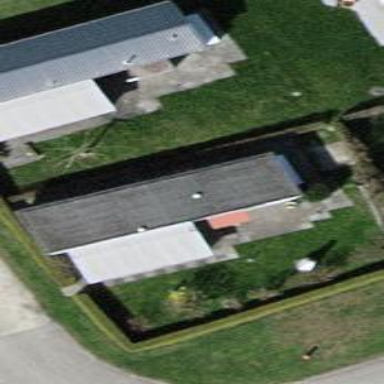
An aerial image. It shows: Static caravan building.